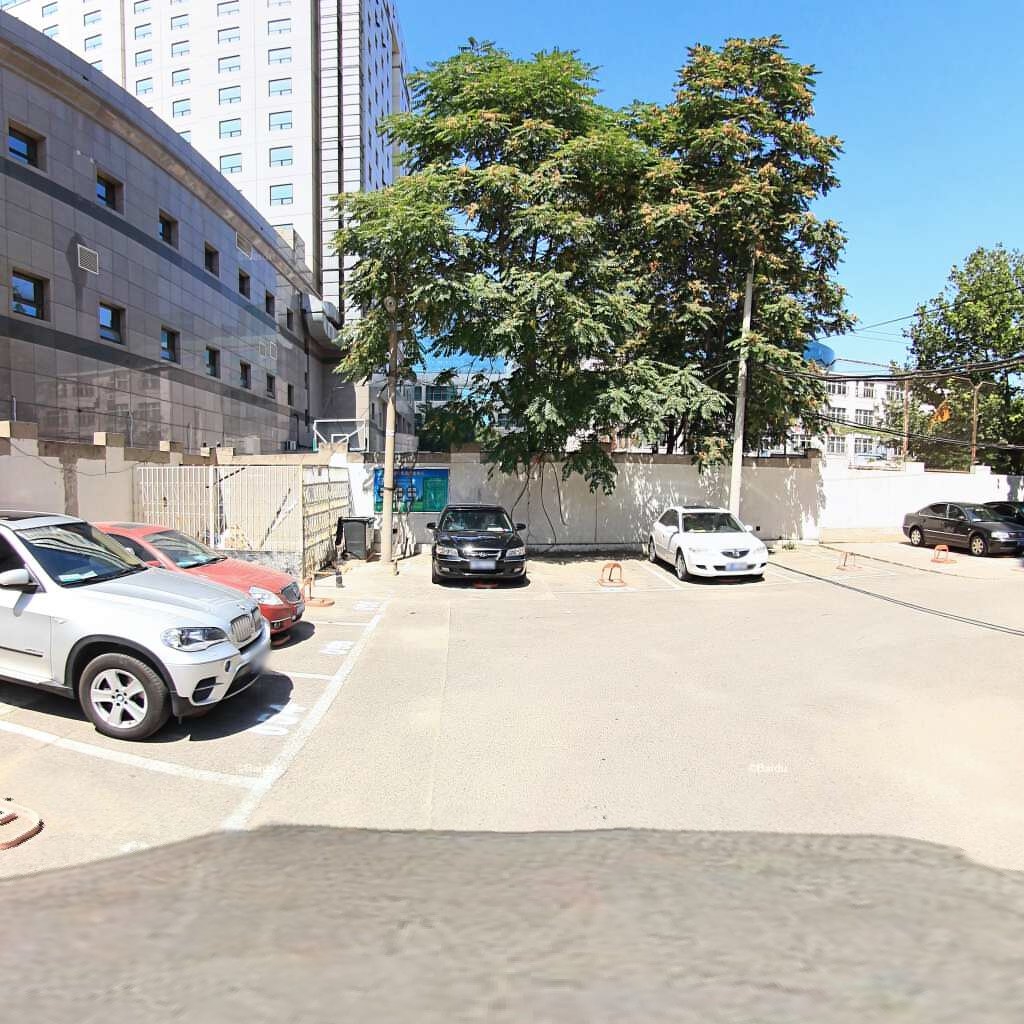
Region: Dongcheng
Road damage annotations: longitudinal crack, longitudinal crack